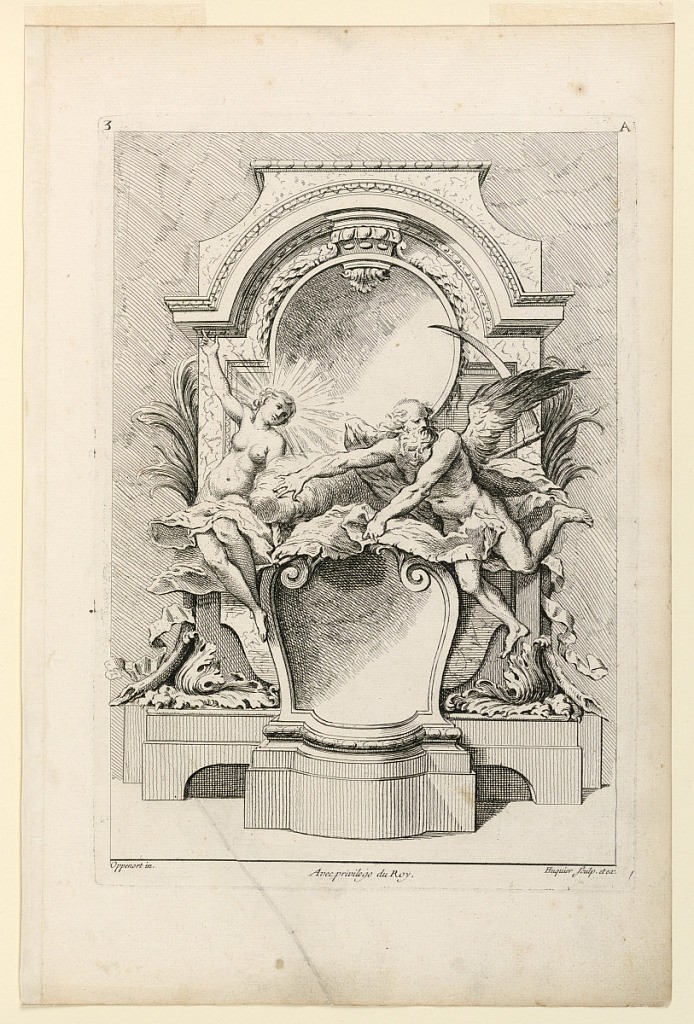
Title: Page Three from "Premier Livre De Differents morceaux A l'Usage de tous ceux qui s'appliquent aux beuax Arts Inventé Par G.M. Oppenort Architecte du Roy Et Gravé par Huquier," Serie A (Moyen Oppenord)
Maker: Gilles-Marie Oppenord, French, 1672–1742
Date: after 1751
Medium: Etching on paper
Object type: Print
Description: A decorative filling of a rectangular field: a female allegorical figure and allegorical figure of Time against an arched molding flanking a pedestal with voluted top. Inscribed, upper left: "3"; upper right: "A"; lower left: "oppenort inv."; center: "Avec privilege du Roy"; lower right: "Huquier sculp. et ex".